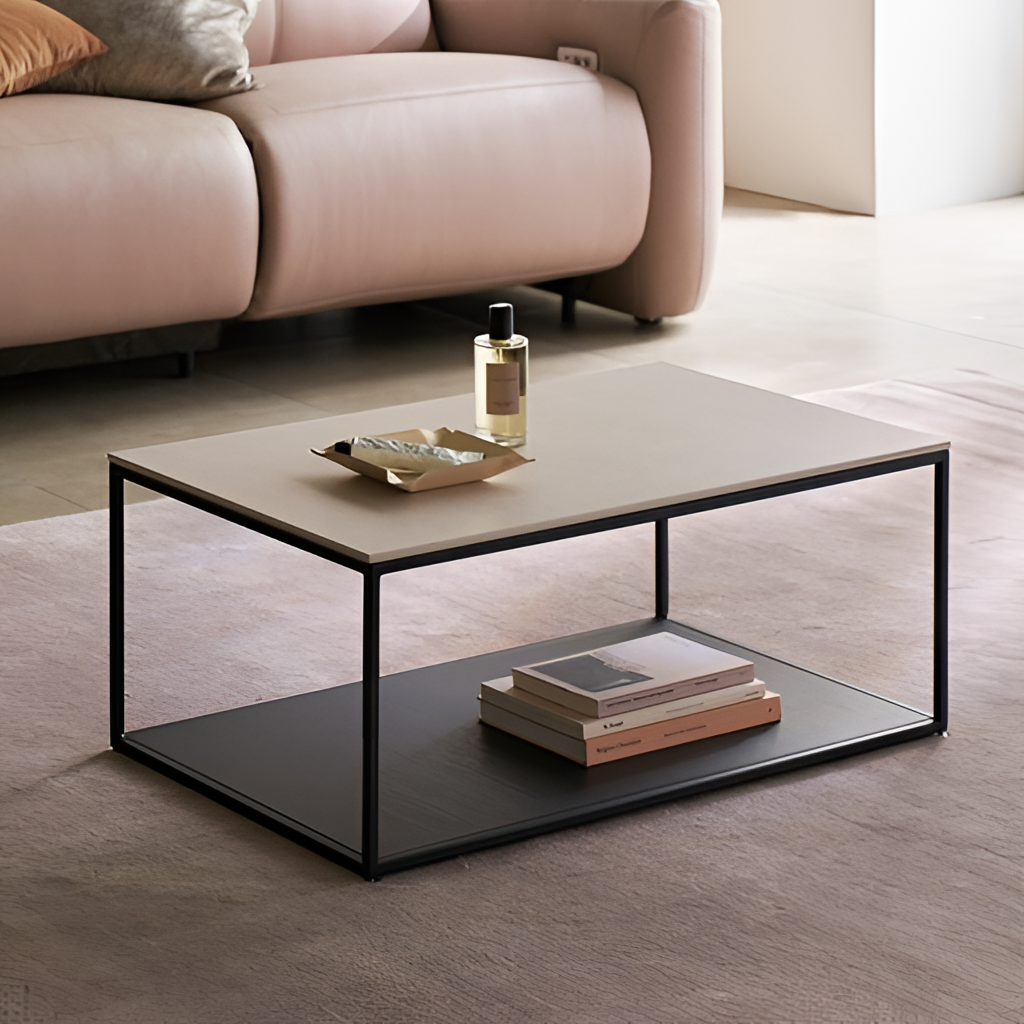
living room, beige wood coffee table, contemporary, beige paint wallpaper, with solid pattern, beige tile flooring, with large square pattern